Interaction volume radius: 5 \u00c5
Interaction volume height: 30 \u00c5
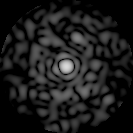
Disorder parameter: 0.8544